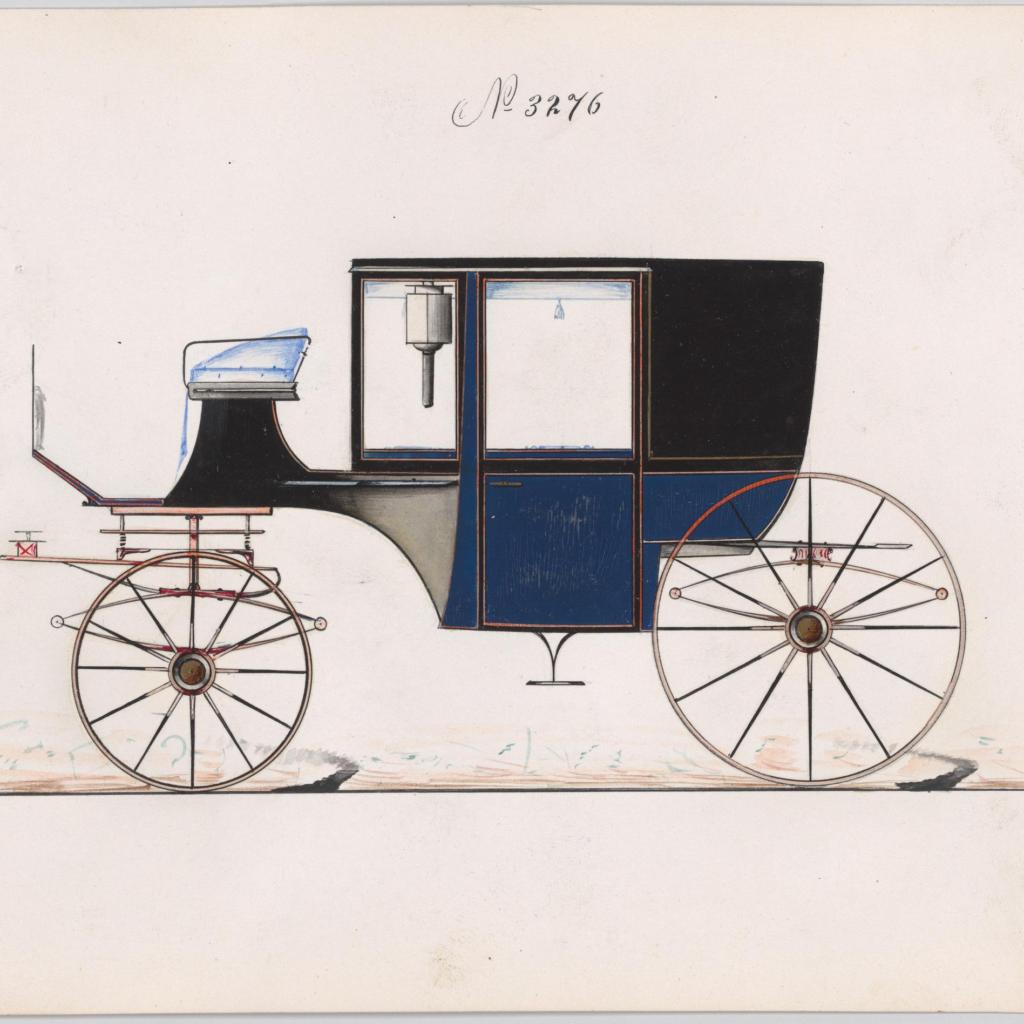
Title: Design for Coupé, no. 3276
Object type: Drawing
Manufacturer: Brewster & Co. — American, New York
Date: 1876
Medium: Pen and black ink, watercolor and gouache with gum arabic and metallis ink
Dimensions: sheet: 6 1/4 x 9 1/4 in. (15.9 x 23.5 cm)
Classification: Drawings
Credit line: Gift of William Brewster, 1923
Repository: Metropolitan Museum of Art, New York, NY